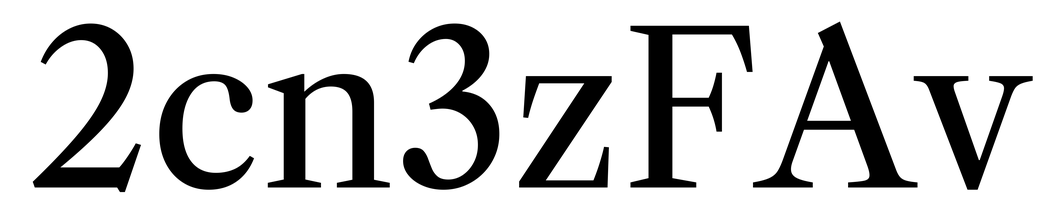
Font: LibreCaslonText_Regular